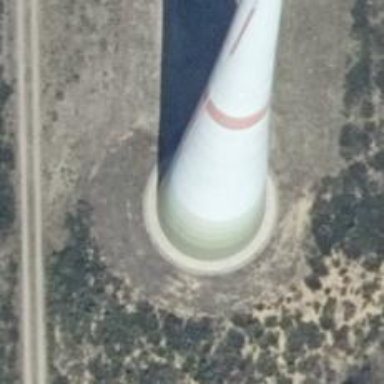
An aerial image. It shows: Wind power generator.